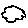
Label: cloud